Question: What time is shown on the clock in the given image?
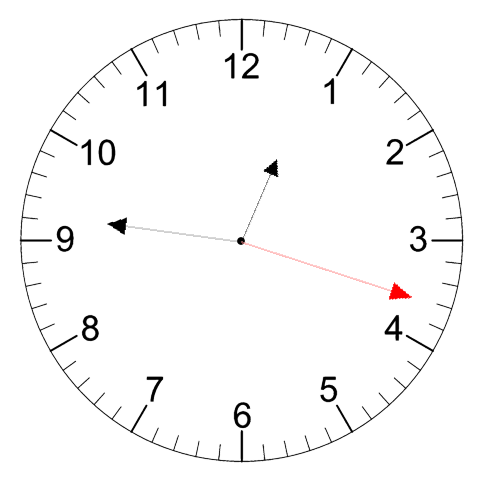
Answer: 12:46:18